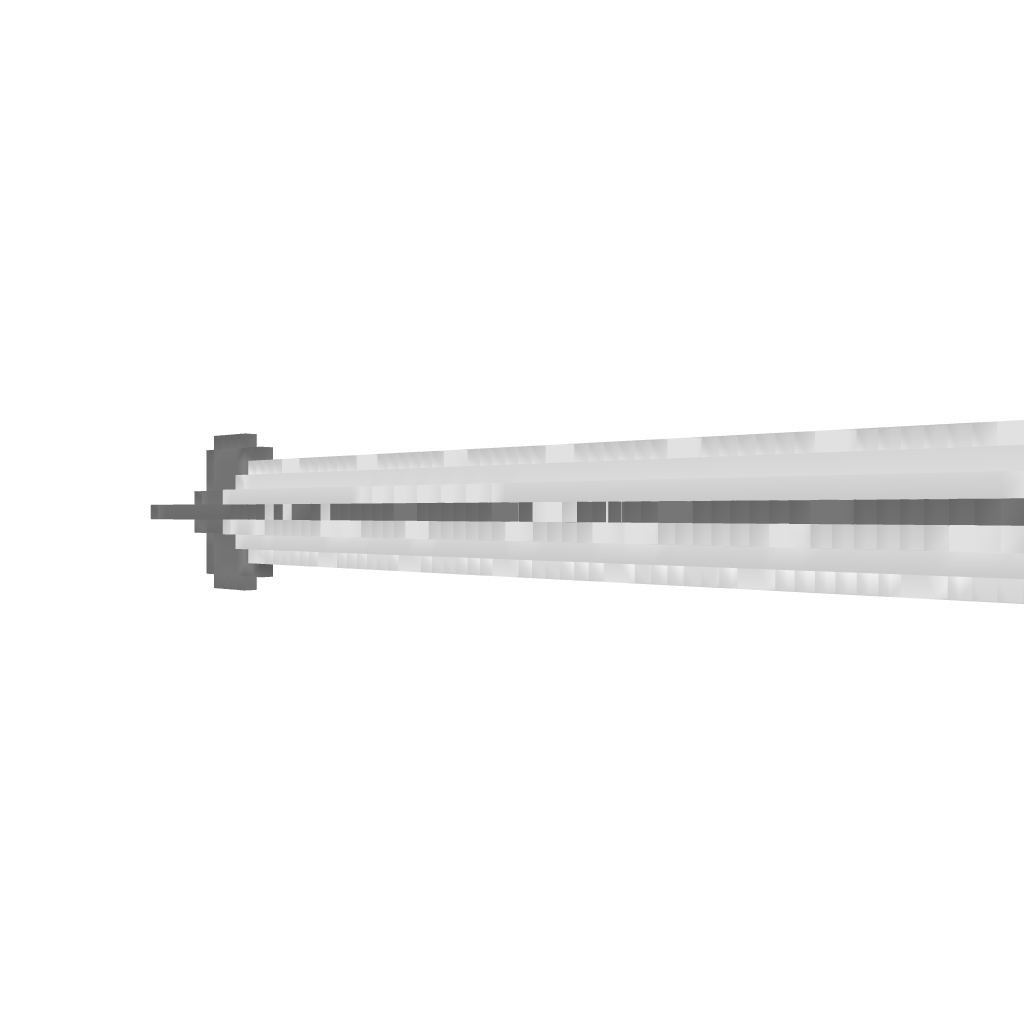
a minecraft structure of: The Ukranian Cigar Merchant Ship bad low quality